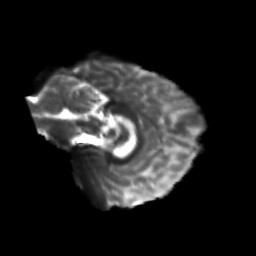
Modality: T2w
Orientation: sagittal
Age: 24
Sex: male
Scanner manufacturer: siemens
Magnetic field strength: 3 T
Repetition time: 3.5 s
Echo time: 0.113 s